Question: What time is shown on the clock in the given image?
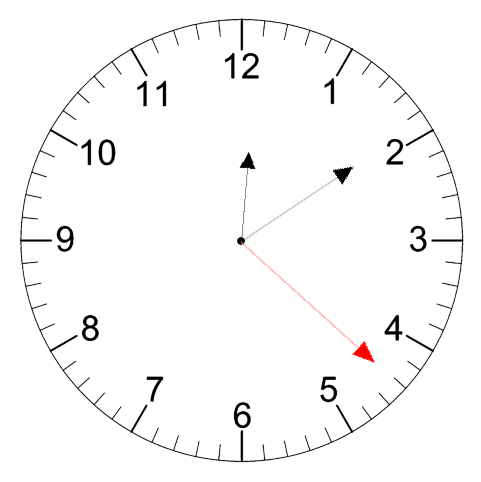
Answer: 12:09:22